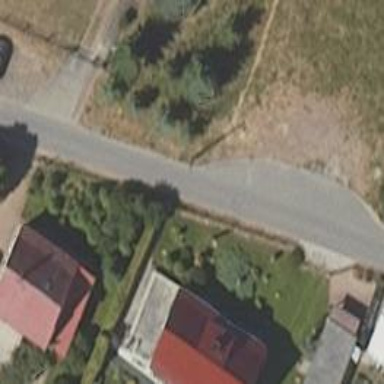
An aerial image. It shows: Residential road with asphalt surface.